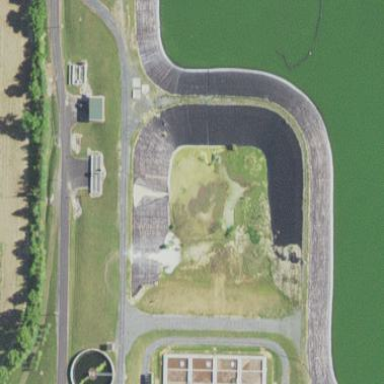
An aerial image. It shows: Wastewater basin surrounded by water.